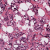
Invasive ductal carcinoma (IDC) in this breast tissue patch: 1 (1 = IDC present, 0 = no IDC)